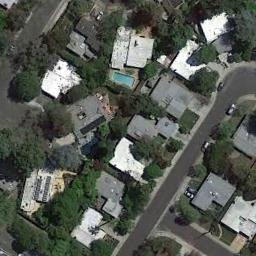
Label: residential